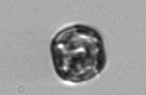
Label: Thalassiosira